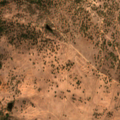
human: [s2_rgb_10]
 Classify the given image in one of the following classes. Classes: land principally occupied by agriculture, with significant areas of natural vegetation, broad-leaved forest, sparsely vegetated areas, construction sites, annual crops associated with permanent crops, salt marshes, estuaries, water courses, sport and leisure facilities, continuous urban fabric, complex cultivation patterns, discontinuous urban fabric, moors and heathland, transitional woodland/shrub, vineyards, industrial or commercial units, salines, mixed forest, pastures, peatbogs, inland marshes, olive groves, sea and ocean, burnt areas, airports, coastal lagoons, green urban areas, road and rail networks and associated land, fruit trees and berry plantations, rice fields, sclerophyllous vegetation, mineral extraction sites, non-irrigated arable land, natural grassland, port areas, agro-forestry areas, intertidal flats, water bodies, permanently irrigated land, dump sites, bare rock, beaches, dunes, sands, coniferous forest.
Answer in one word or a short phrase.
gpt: non-irrigated arable land, agro-forestry areas, broad-leaved forest